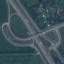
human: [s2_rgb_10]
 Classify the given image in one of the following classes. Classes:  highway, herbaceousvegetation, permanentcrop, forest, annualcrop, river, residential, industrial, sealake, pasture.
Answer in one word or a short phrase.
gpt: Highway